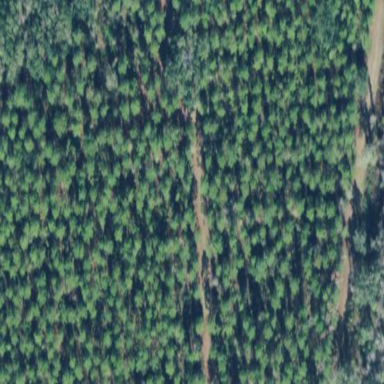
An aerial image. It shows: Forest area dominated by needle-leaved trees.